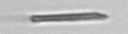
Label: fiber